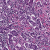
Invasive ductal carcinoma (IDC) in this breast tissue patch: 0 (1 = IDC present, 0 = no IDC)